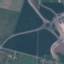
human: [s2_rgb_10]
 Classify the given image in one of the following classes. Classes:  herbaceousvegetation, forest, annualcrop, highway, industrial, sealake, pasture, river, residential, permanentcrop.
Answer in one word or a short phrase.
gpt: Highway